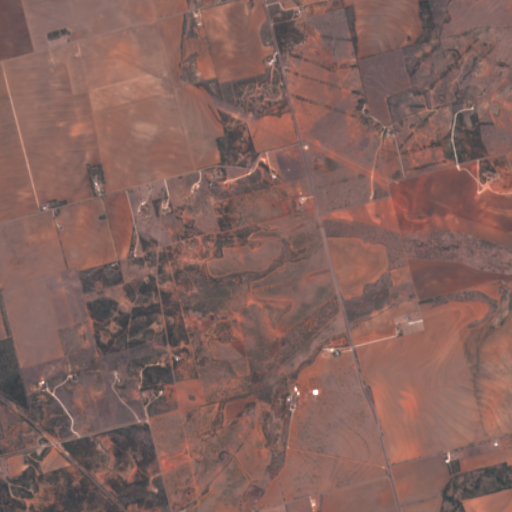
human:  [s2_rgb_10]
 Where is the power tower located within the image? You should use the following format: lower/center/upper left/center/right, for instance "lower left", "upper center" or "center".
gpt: The power tower is located in the upper left of the image.
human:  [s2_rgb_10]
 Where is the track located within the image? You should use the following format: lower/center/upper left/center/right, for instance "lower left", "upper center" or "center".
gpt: There is no track in the image.